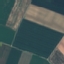
Land use / land cover: AnnualCrop